Interaction volume radius: 5 \u00c5
Interaction volume height: 15 \u00c5
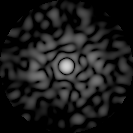
Disorder parameter: 0.8345